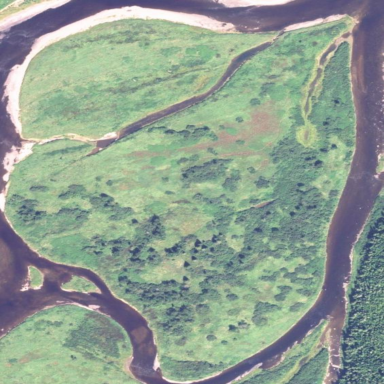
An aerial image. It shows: Islet covered with grassland.